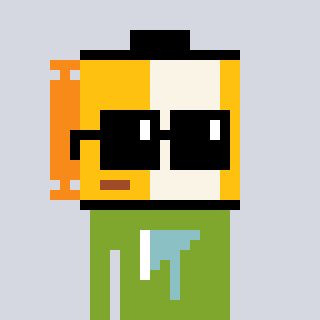
a pixel art character with square black sunglasses, a film roll-shaped head and a slimegreen-colored body on a cool background